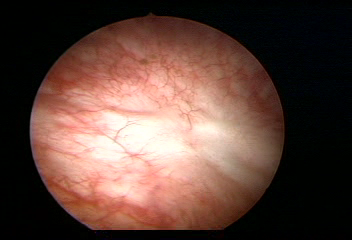
Modality: WLC
Class: Normal mucosa
Bladder cancer association: No